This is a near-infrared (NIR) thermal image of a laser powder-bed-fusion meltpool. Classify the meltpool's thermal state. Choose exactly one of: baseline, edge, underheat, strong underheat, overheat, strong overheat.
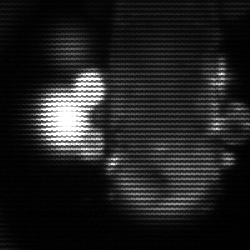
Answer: strong underheat